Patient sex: F
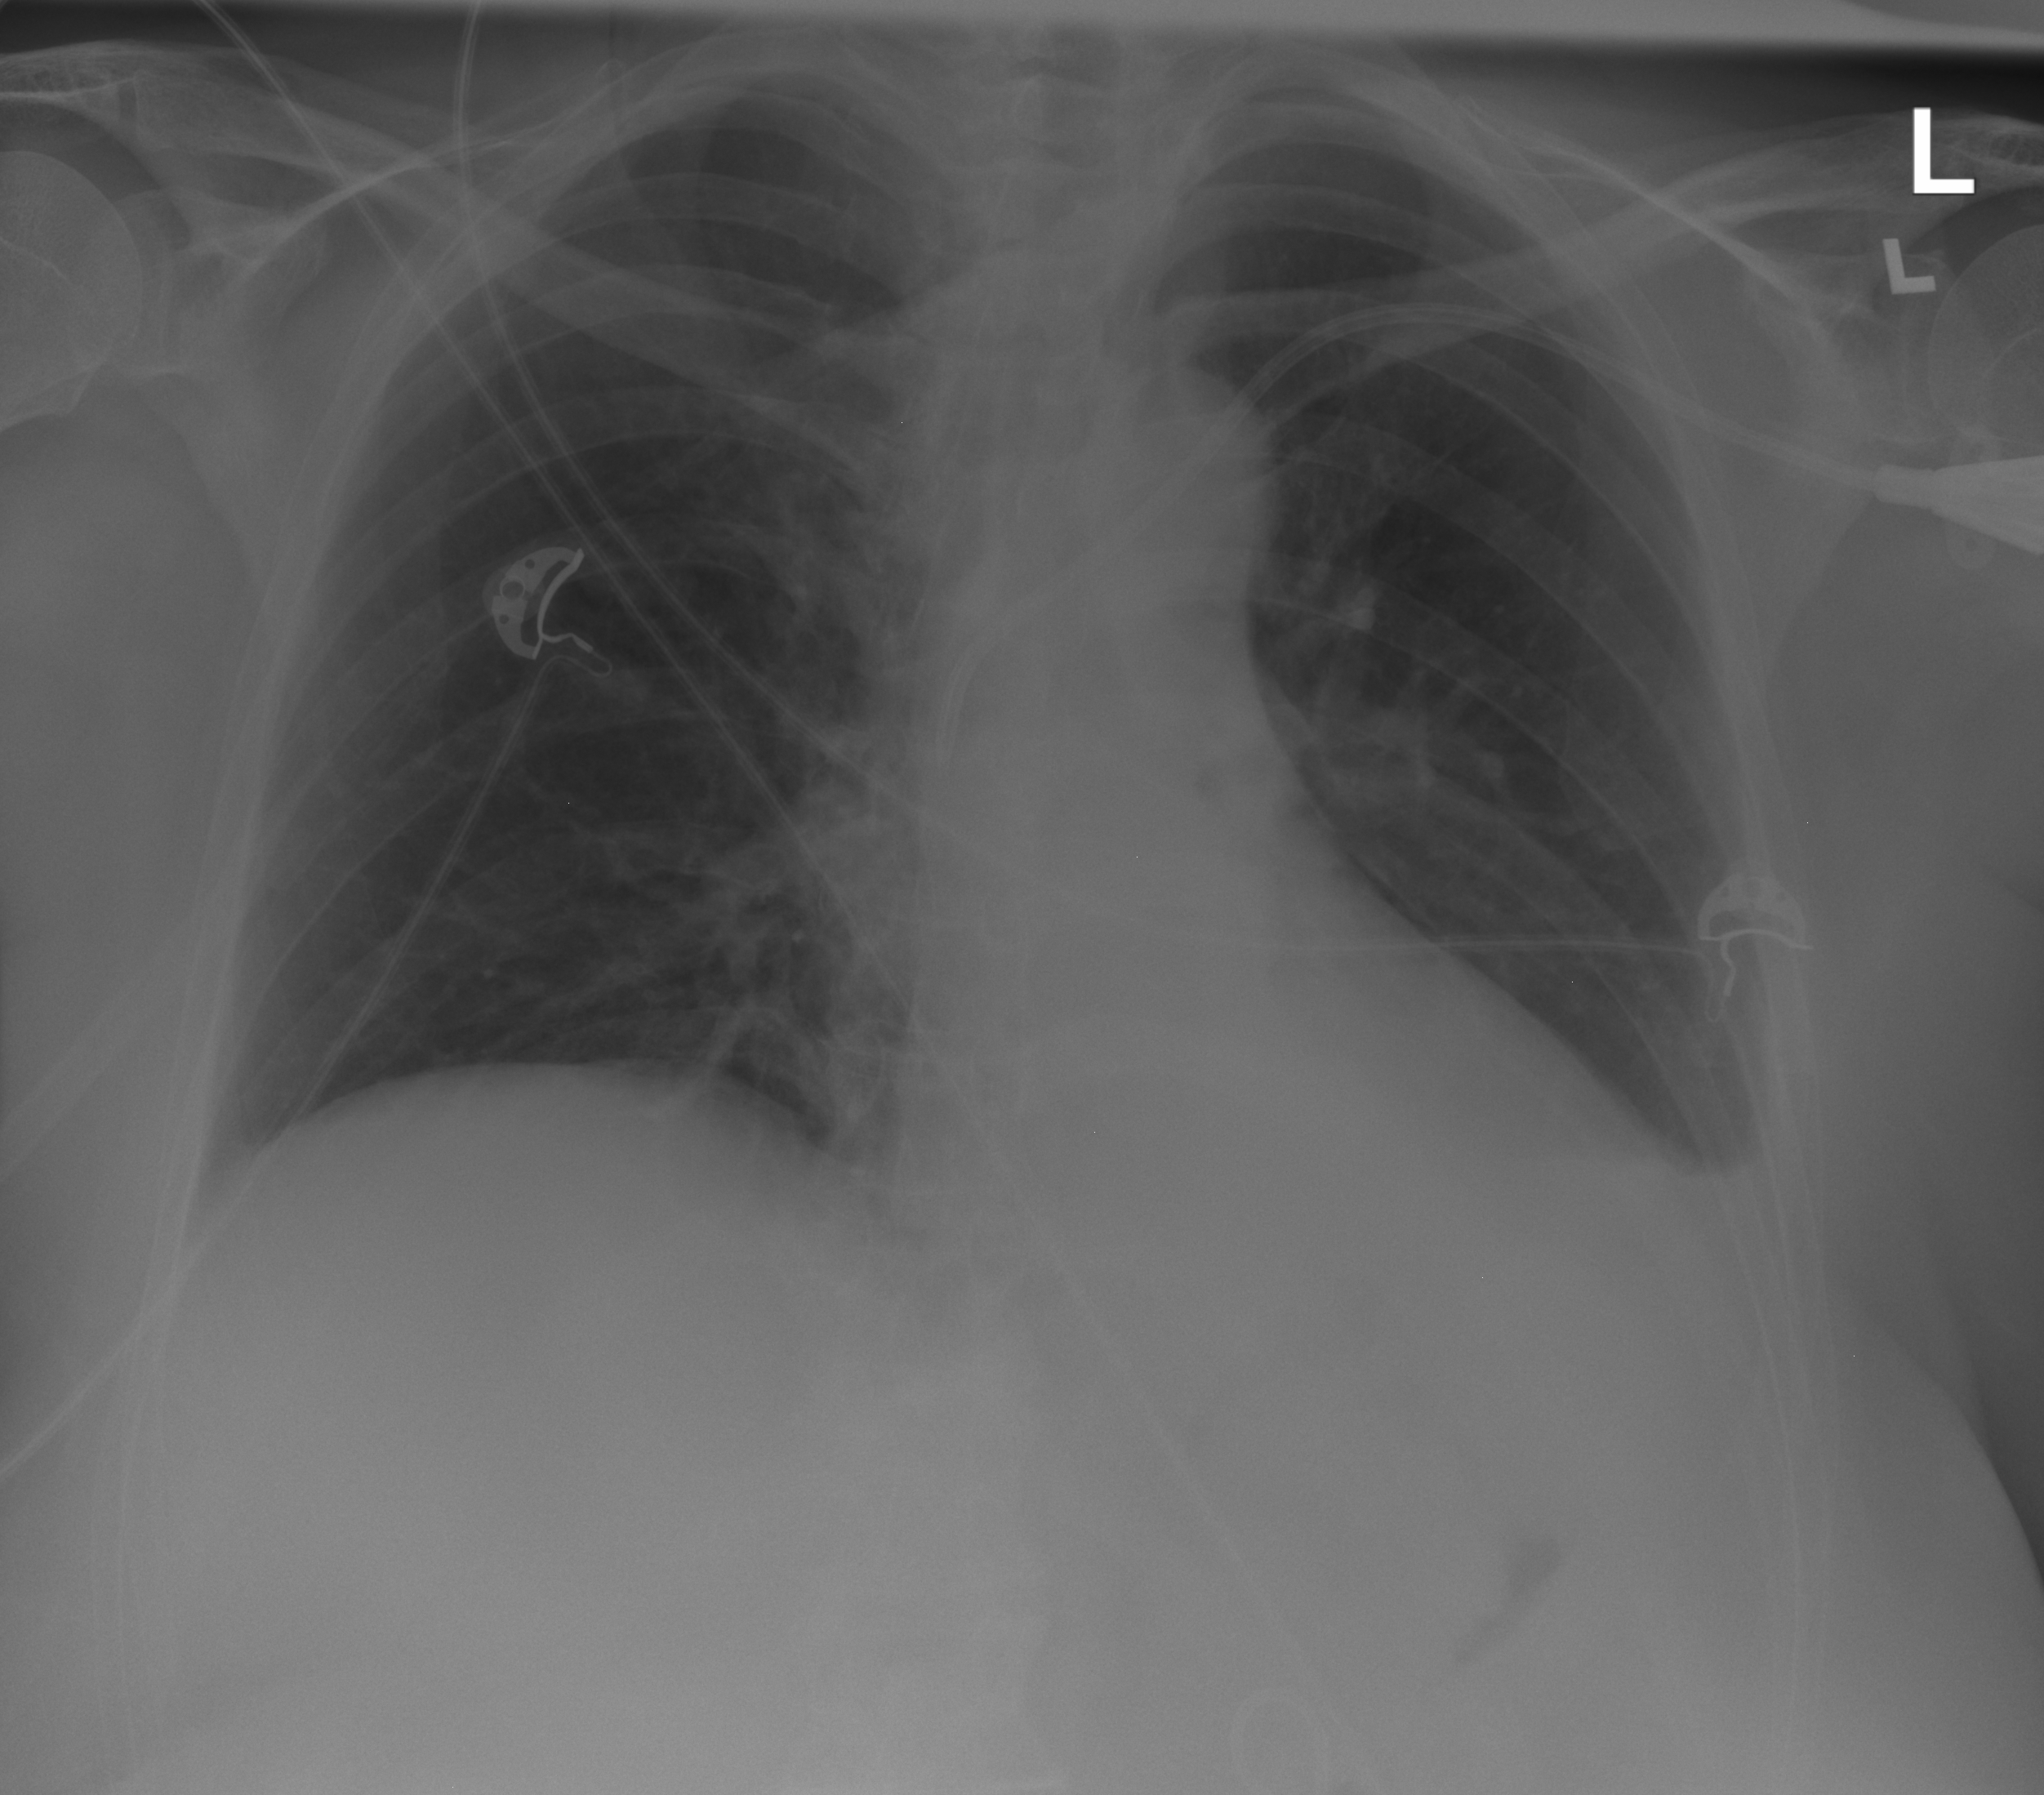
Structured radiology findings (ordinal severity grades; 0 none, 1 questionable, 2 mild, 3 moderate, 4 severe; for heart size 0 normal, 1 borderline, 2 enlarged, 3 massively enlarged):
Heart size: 0
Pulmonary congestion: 0
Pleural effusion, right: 0
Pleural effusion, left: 2
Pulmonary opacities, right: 0
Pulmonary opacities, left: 0
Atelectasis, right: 0
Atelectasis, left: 0